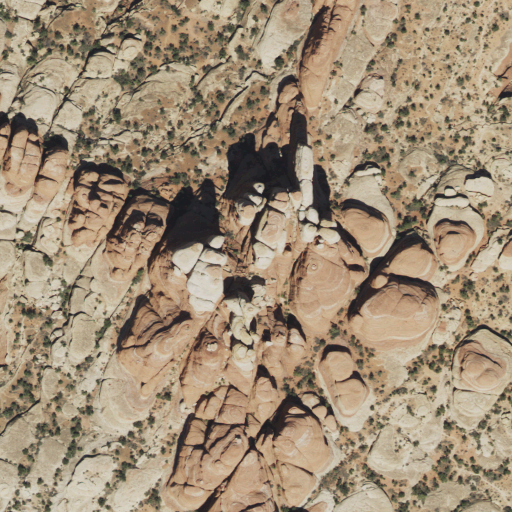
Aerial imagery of mountain in Utah named Elephant Hill containing shrub, evergreen forest, and open development